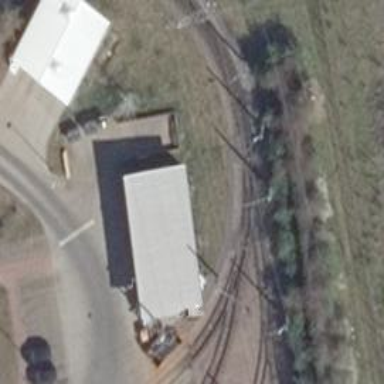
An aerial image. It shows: Railway switch with turnout to the right.